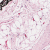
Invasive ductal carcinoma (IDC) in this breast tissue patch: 0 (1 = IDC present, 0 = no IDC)